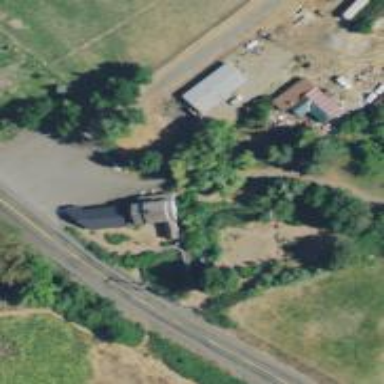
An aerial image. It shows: Historic grist mill.